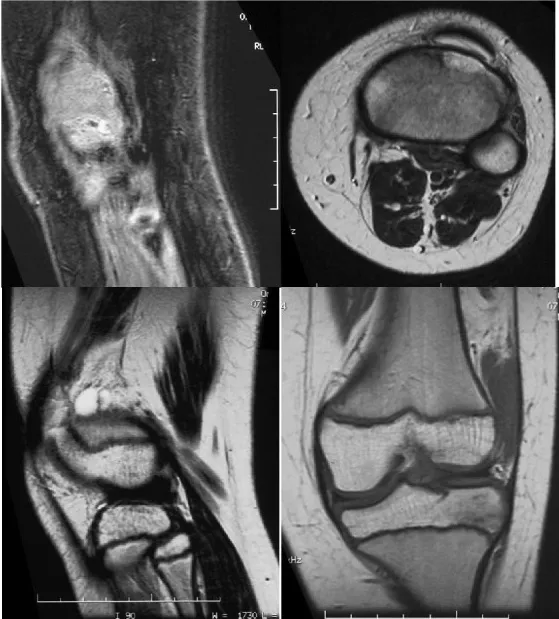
MR Imaging (case two).
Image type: radiology (mri)